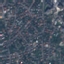
Land use / land cover: Residential